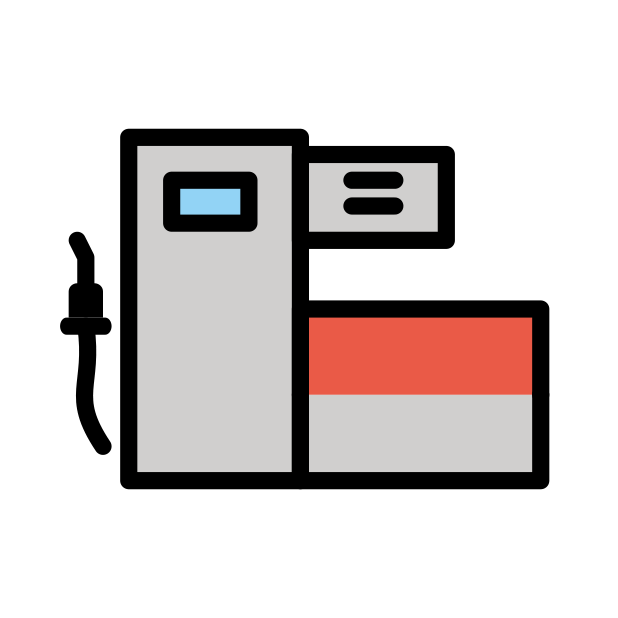
Emoji: ⛽
Name: fuel pump
Unicode: 0x26fd